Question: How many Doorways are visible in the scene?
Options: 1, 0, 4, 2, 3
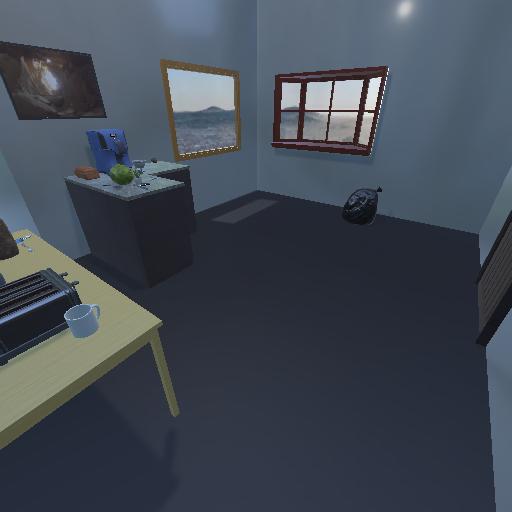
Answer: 1